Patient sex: M
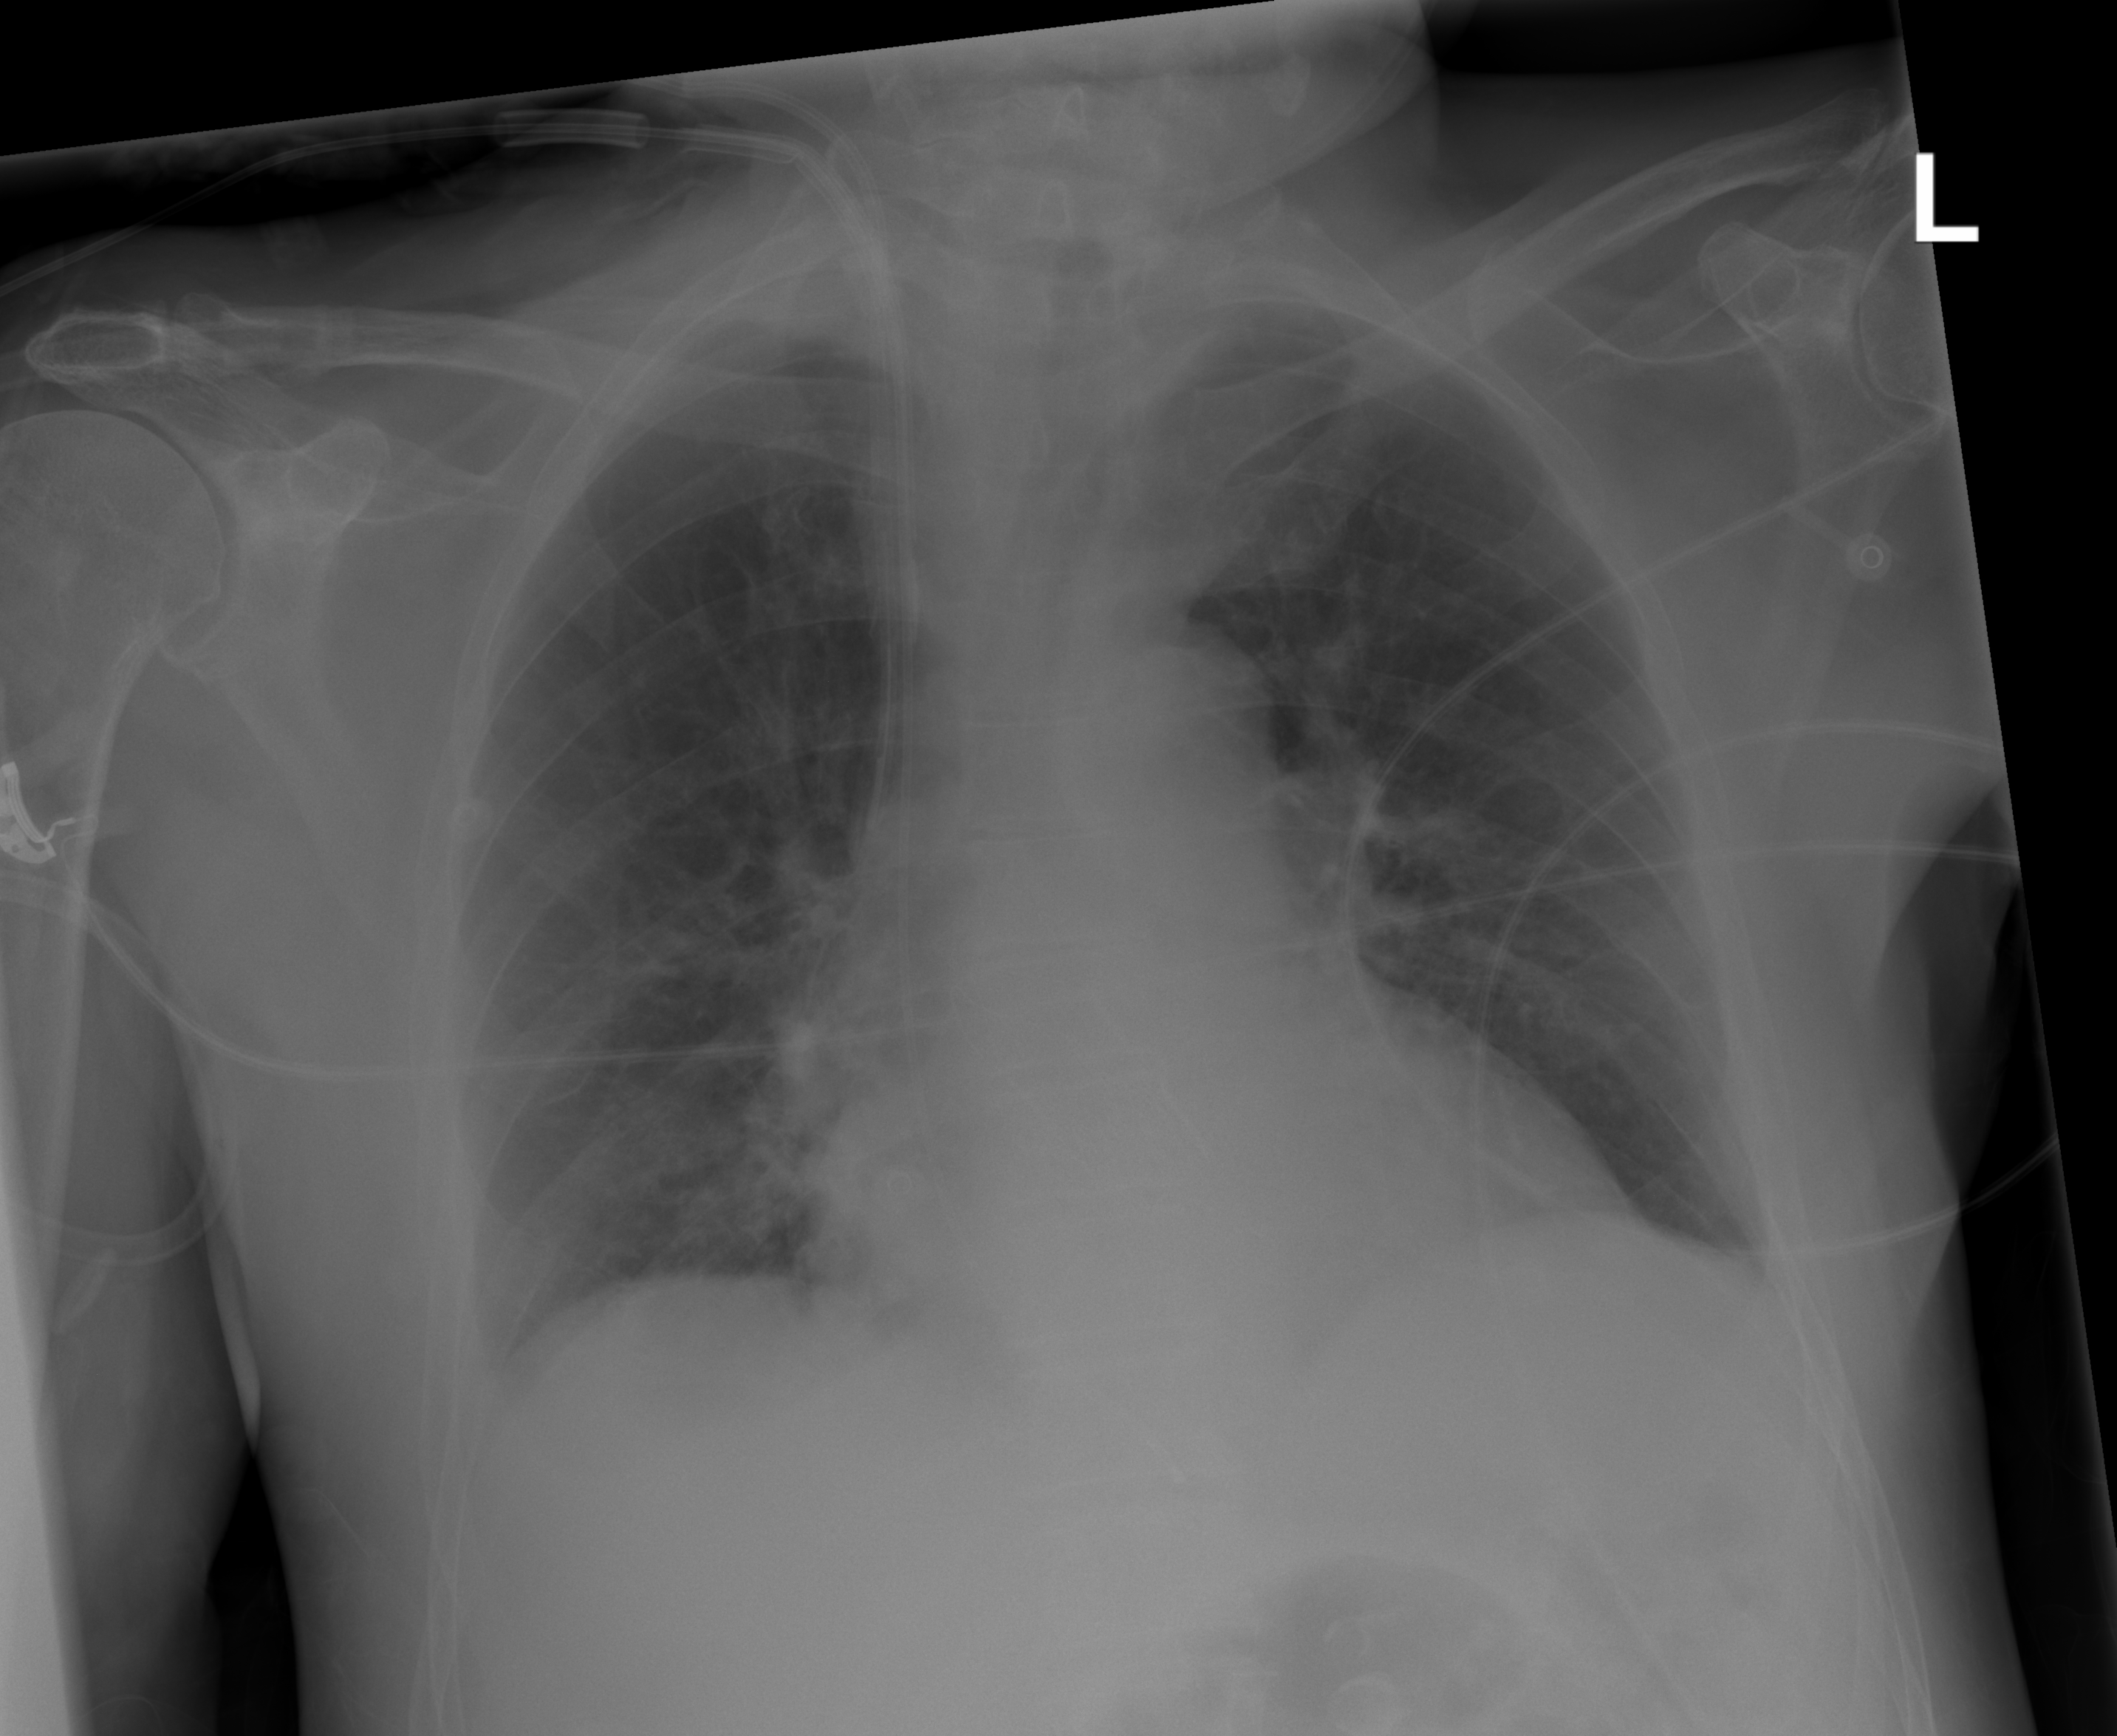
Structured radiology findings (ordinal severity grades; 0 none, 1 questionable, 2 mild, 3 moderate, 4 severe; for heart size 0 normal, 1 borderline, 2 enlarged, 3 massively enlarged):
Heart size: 0
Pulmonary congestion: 1
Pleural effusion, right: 1
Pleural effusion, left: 0
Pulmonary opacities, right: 2
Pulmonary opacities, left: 0
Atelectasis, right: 2
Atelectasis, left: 2